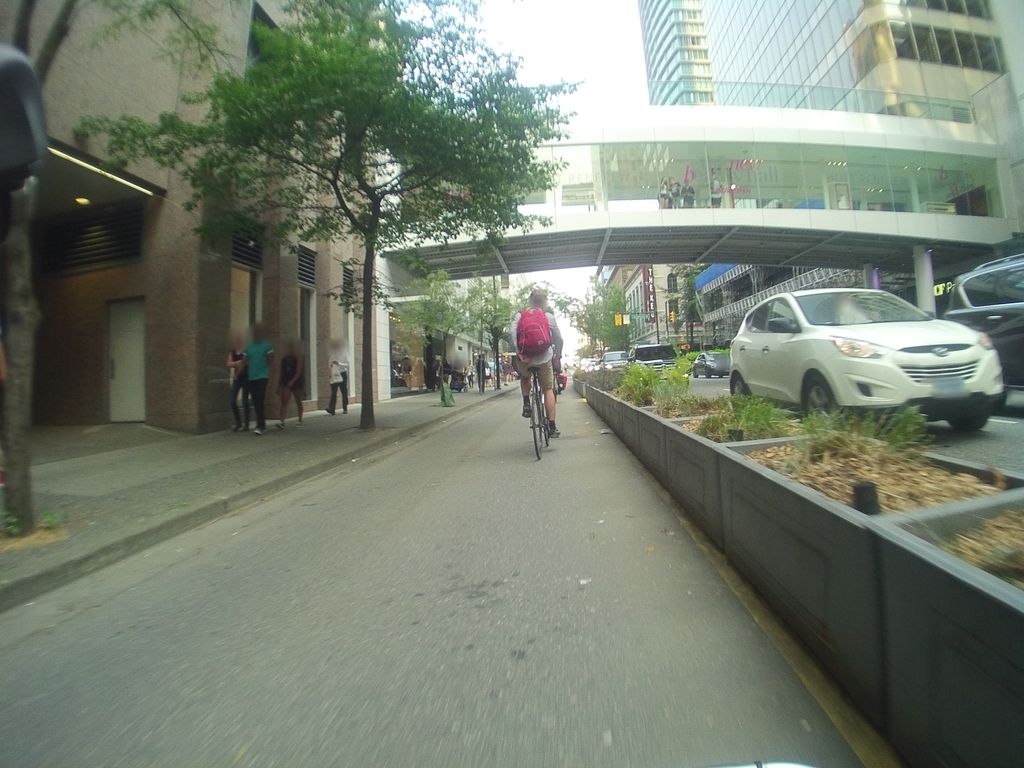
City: vancouver